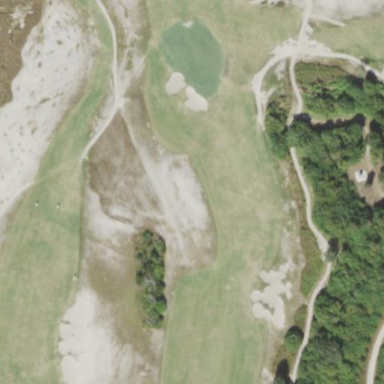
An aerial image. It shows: Grassy area designated as golf fairway.